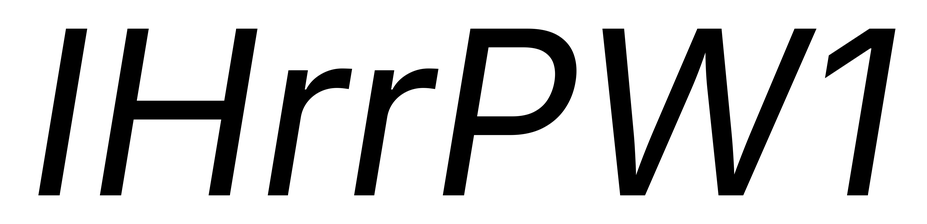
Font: Inter-Italic_Italic